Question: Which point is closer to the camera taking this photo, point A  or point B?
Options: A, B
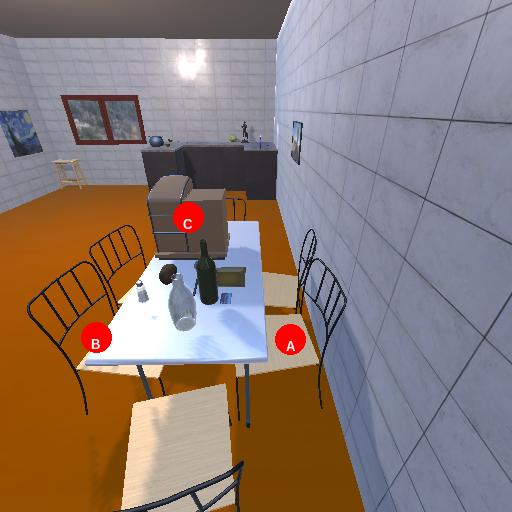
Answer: A